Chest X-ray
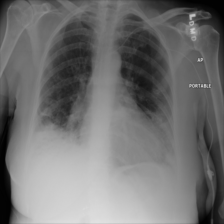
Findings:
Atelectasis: negative
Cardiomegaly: negative
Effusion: negative
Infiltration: positive
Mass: negative
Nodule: negative
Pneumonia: negative
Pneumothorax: negative
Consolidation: negative
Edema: negative
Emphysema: negative
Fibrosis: negative
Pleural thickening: negative
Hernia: negative